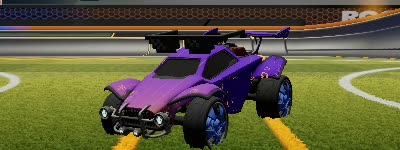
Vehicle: octane